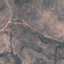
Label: HerbaceousVegetation